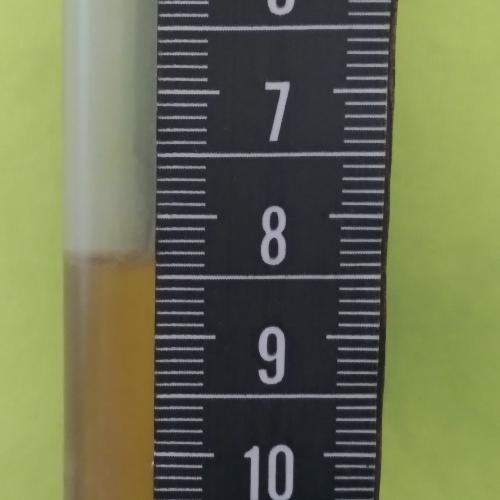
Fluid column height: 8.3 cm